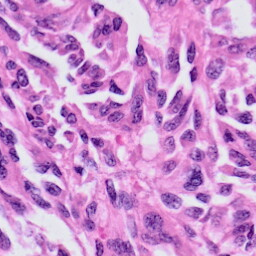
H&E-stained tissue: Skin